Field crop: maize
Growth stage: 2
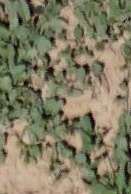
Species: convolvulus